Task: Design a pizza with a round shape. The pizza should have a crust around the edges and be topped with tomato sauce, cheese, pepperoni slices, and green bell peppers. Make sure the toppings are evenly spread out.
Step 134:
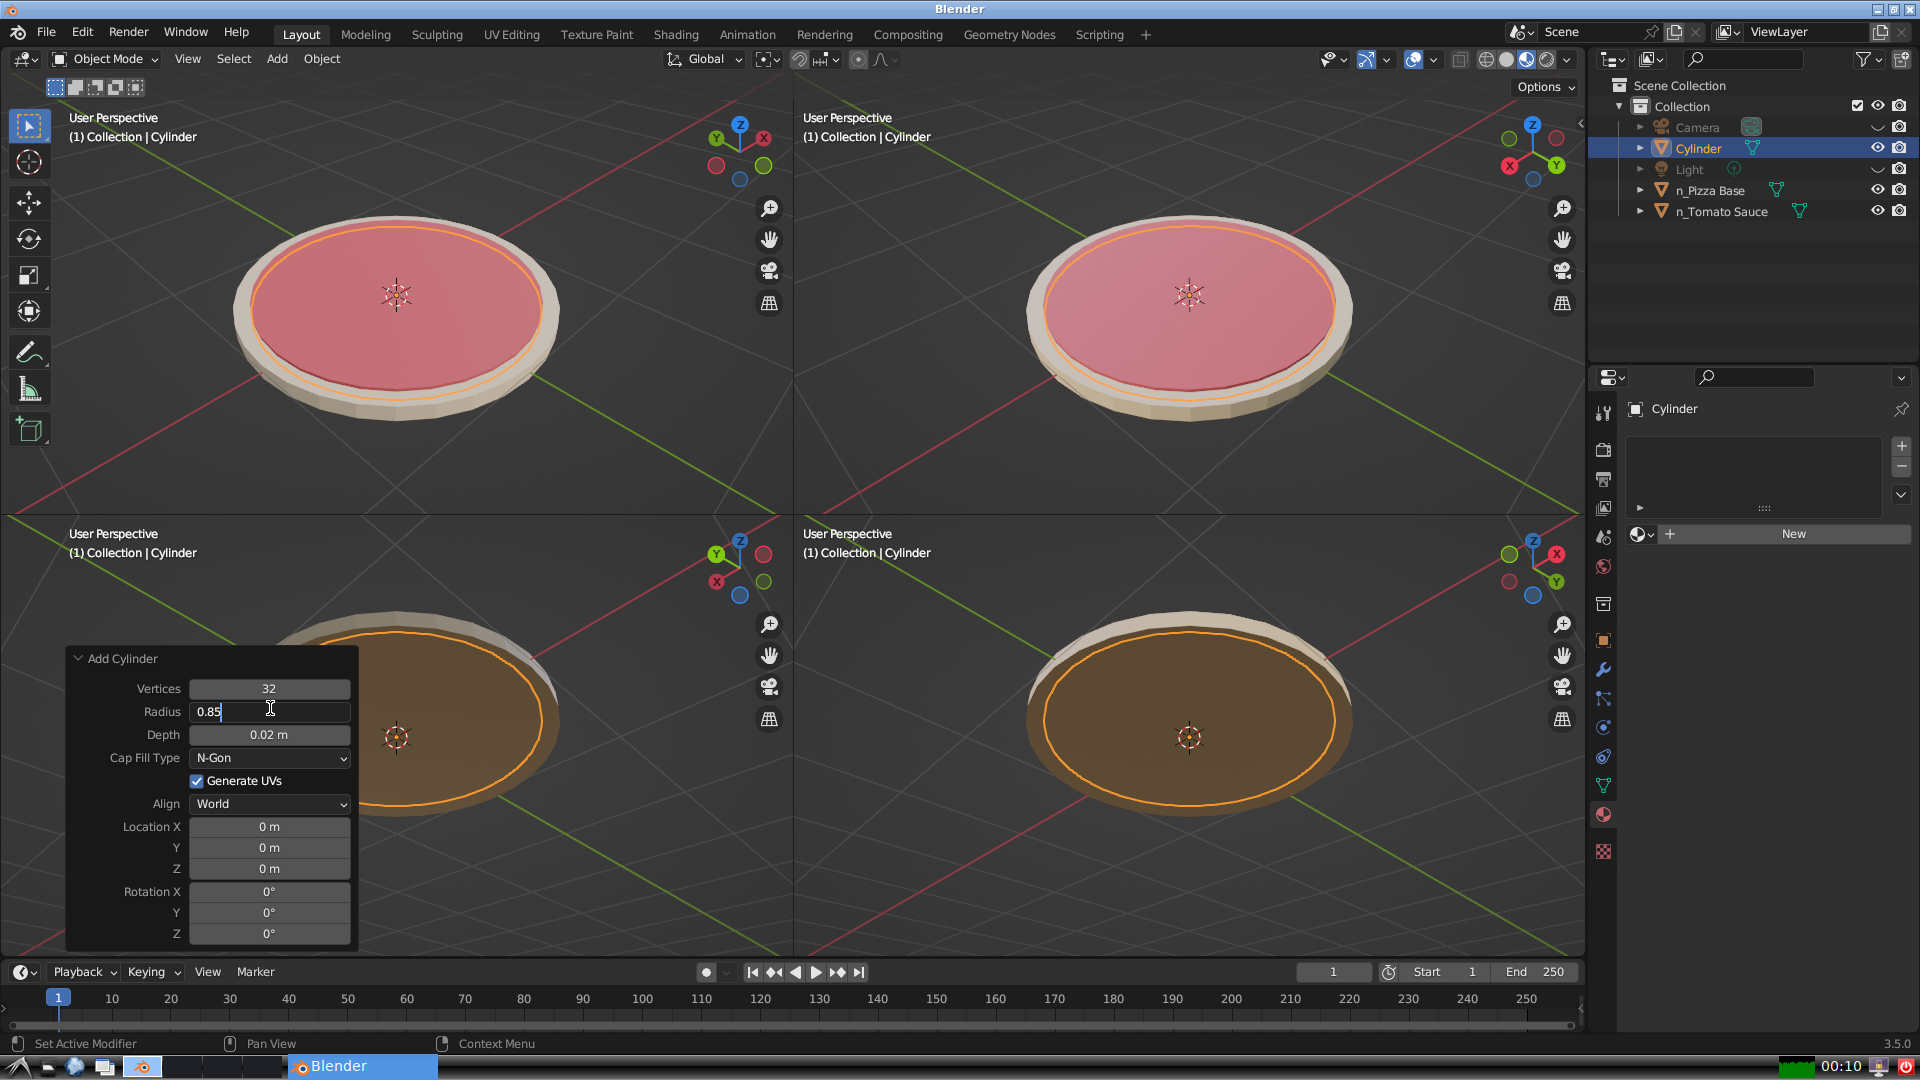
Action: {"key_press": ['Return']}